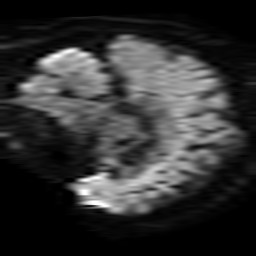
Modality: TRACE
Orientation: sagittal
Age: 41
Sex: male
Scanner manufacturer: philips
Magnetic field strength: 3 T
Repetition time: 4.113 s
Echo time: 0.06119 s